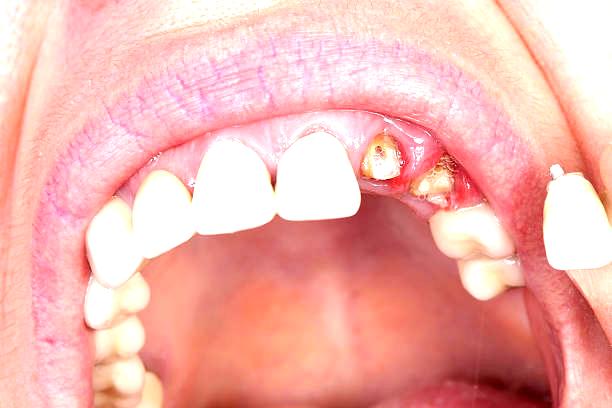
Condition: Gingivitis